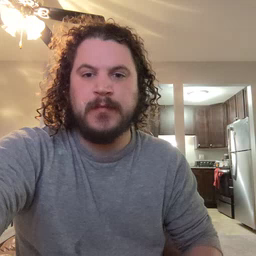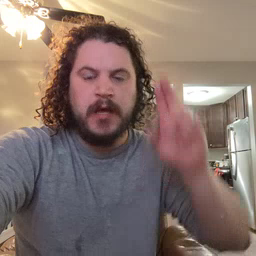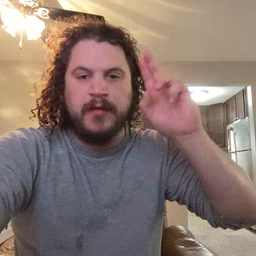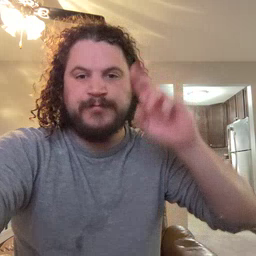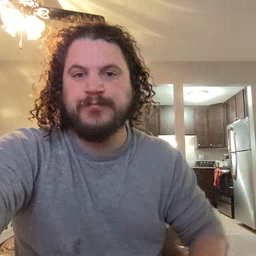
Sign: uncle